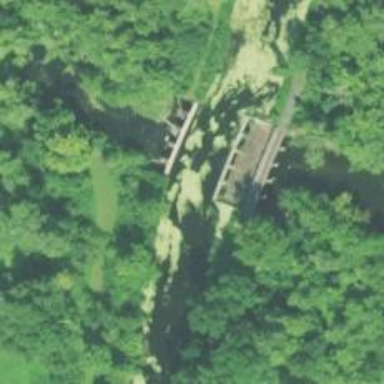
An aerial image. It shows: Aqueduct bridge over canal.